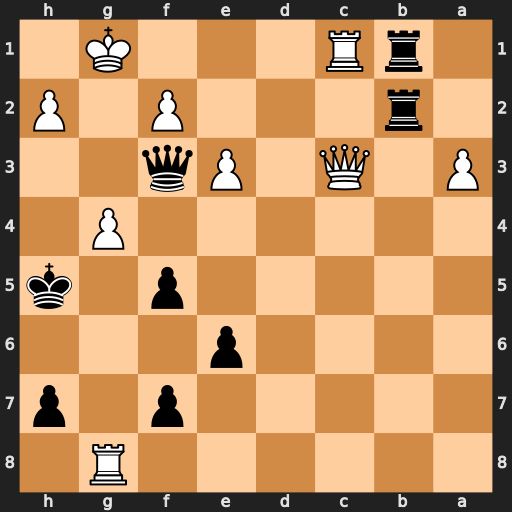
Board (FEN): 6R1/5p1p/4p3/5p1k/6P1/P1Q1Pq2/1r3P1P/1rR3K1
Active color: b
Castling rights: -
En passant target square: -
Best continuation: fxg4 Qe5+ f5 Qxb2 Rxb2